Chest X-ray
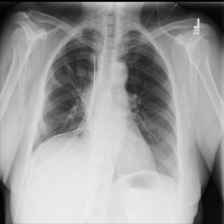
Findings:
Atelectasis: negative
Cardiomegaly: negative
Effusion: negative
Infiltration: negative
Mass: negative
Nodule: negative
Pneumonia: negative
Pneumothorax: positive
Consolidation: negative
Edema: negative
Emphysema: negative
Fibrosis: negative
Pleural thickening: negative
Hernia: negative